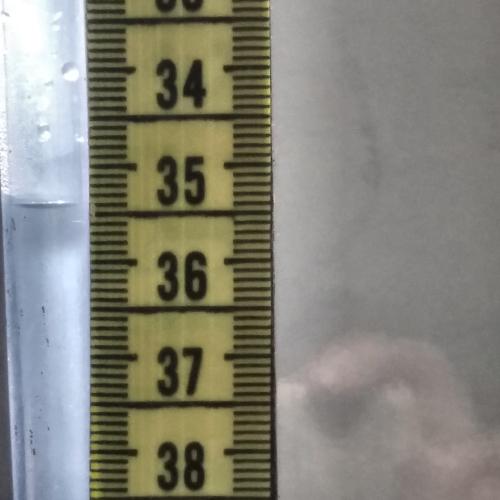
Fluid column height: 35.4 cm